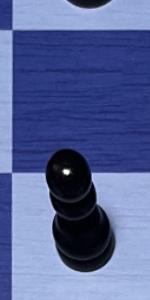
Label: Pawn_Black